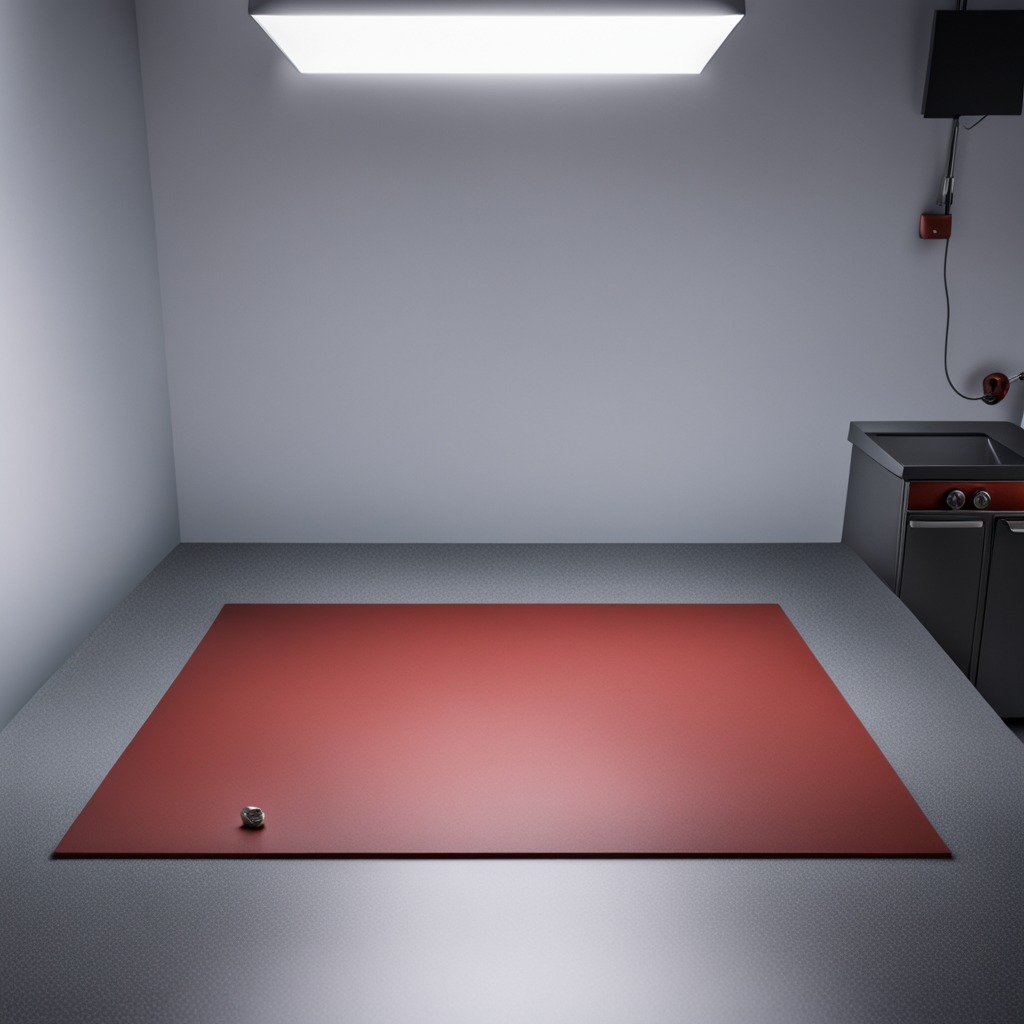
A metal nut lies on the clean granite tabletop covered with a red rubber mat inside a workshop under bright overhead lighting crisp shadows high clarity worn but beneath the mat.